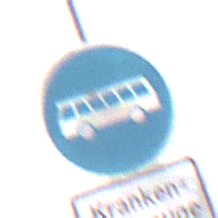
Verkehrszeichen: Busssonderstreifen
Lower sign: BesondereFahrzeugeUndTransportgueter4
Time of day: MorningAfternoon
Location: Outdoor (Nature)
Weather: PartlyCloudy
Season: NotSpecified
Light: Natural